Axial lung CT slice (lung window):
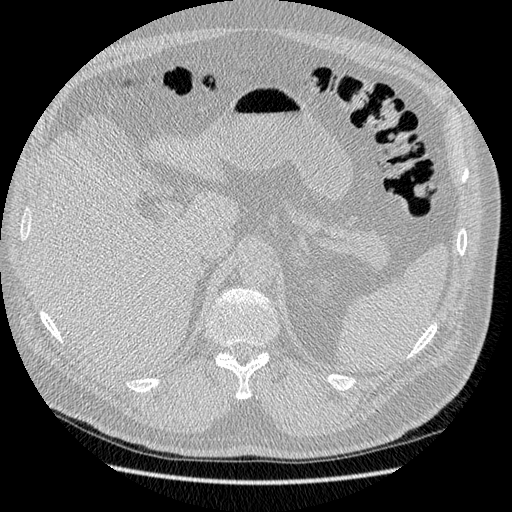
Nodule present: no